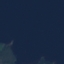
Land use / land cover: SeaLake